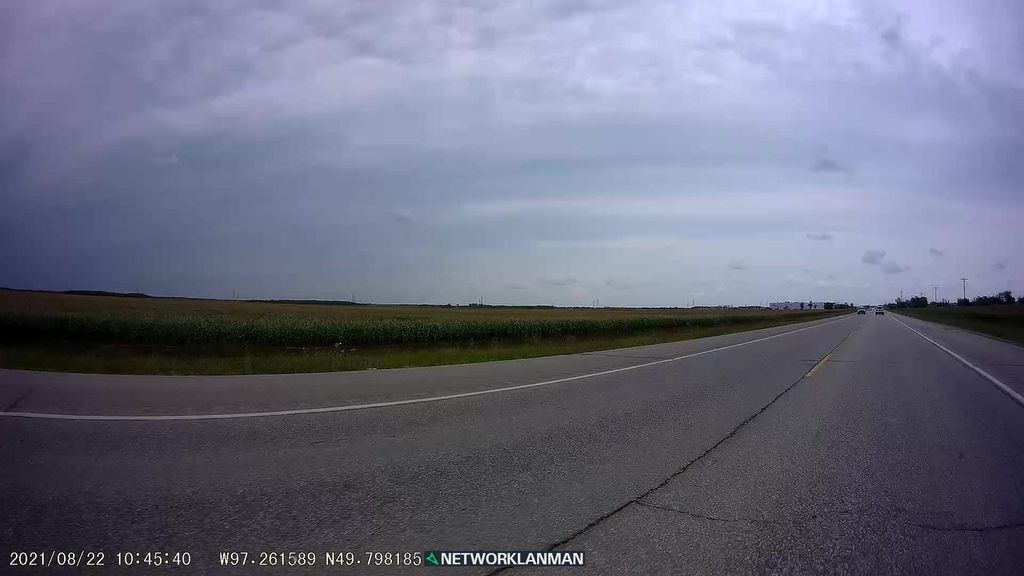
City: winnipeg